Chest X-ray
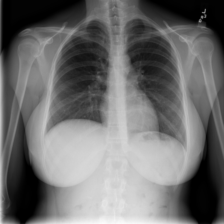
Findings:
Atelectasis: negative
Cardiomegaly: negative
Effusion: negative
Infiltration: negative
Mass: negative
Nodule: negative
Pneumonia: negative
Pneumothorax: negative
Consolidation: negative
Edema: negative
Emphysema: negative
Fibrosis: negative
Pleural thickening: negative
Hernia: negative